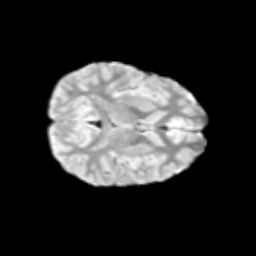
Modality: T2w
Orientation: axial
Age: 13
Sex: male
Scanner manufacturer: siemens
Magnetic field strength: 3 T
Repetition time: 3.8 s
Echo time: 0.07 s